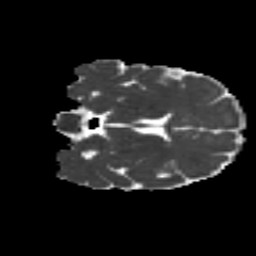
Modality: MD
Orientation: coronal
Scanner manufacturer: siemens
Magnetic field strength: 3 T
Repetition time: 4.16 s
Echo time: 0.0806 s